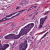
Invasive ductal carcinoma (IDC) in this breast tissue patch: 1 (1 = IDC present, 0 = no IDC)